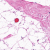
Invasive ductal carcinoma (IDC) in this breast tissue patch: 0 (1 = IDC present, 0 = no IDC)